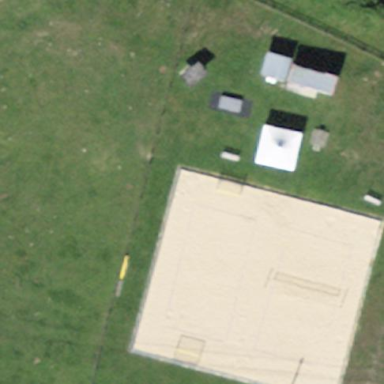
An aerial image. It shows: Pitch used for beach volleyball.